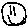
Label: smiley face